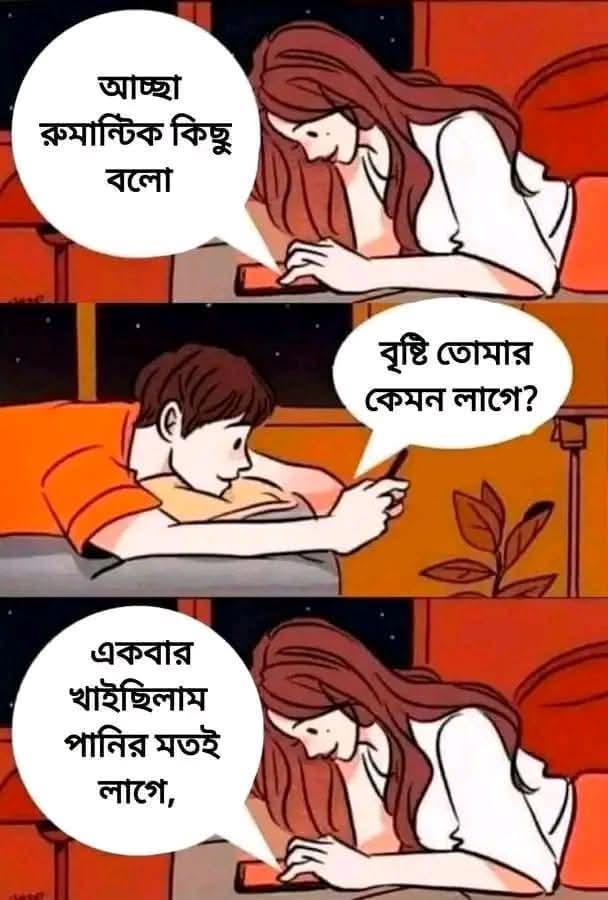
Text: আচ্ছা রুমান্টিক কিছু বলো
বৃষ্টি তোমার কেমন লাগে?
একবার খাইছিলাম পানির মতই লাগে,
Label: Non Hate